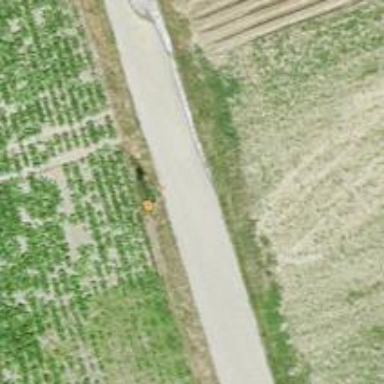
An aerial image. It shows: Pole supporting roof covering pipeline marker.